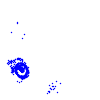
Particle: electron